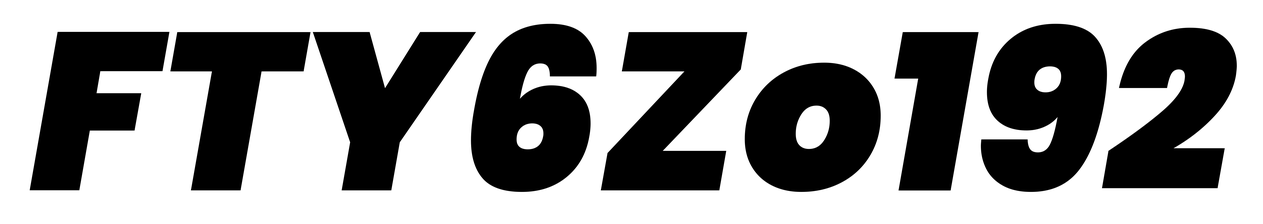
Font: Poppins-BlackItalic